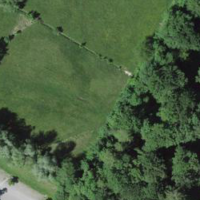
EUNIS habitat code: 53
Species observed at this site:
Allium ursinum
Veronica montana